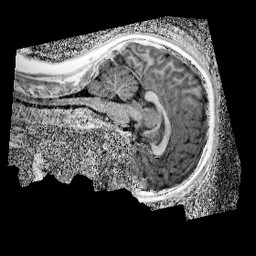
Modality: UNIT1_denoised
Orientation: sagittal
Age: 10
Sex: female
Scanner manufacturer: siemens
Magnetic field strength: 3 T
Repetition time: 4 s
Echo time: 0.00299 s